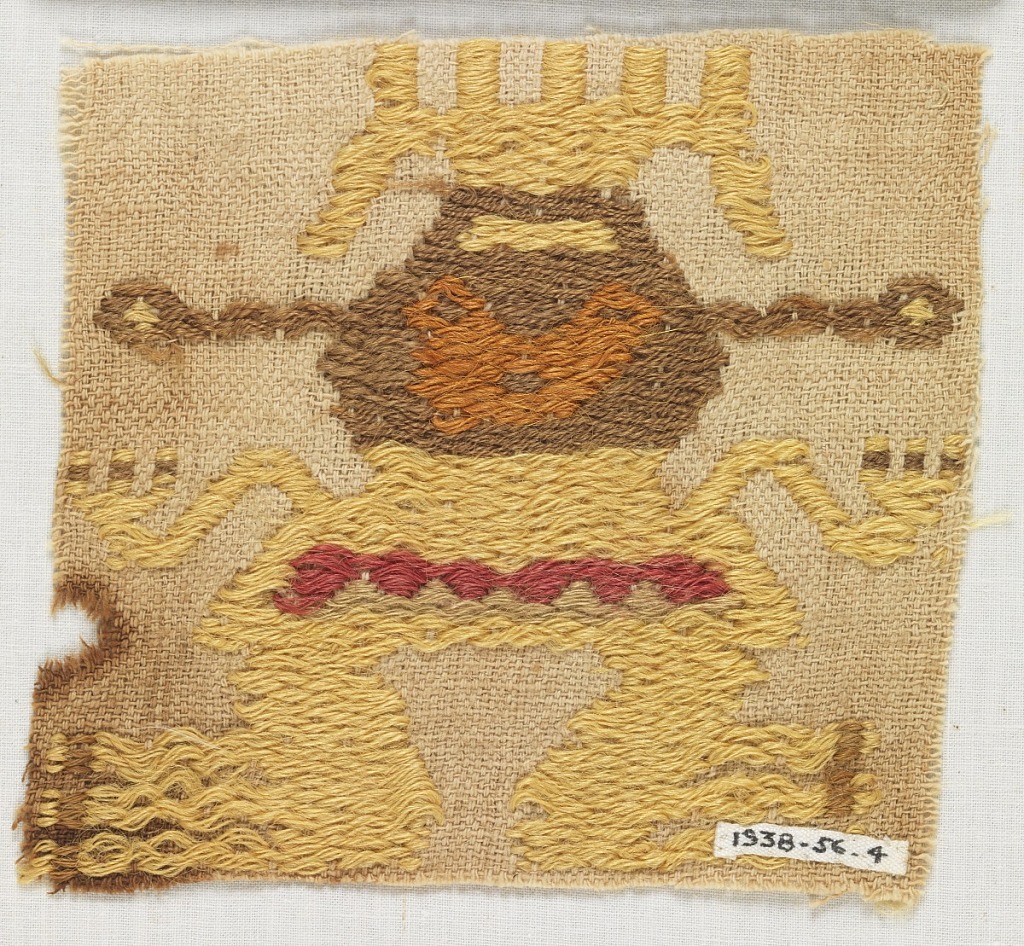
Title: Fragment
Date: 1000–1450
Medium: cotton, wool Technique: plain weave with discontinuous supplementary weft patterning (brocaded)
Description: Fragment of a funerary mantle in light brown cotton plain cloth ground (doubled warps) with figure of a man brocaded in yellow, red, brown, orange and tan.